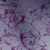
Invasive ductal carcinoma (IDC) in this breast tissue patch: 0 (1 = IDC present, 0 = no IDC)